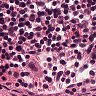
Metastatic tissue present: no